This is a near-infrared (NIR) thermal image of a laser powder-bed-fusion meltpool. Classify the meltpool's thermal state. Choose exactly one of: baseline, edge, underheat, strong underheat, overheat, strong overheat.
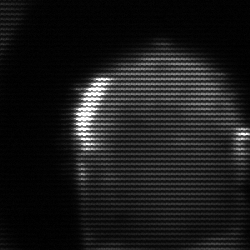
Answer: edge